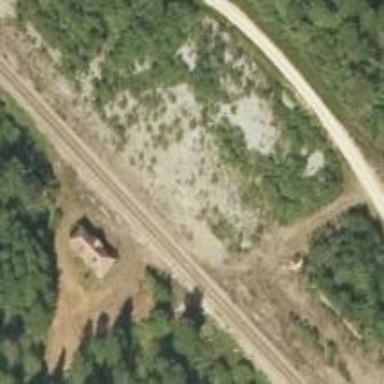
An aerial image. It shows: Continuous railway track.